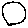
Label: circle